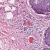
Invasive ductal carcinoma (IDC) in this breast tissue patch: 1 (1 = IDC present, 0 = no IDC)